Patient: sex M, age 76
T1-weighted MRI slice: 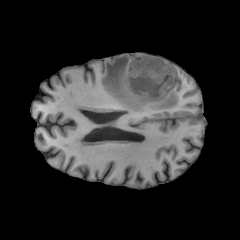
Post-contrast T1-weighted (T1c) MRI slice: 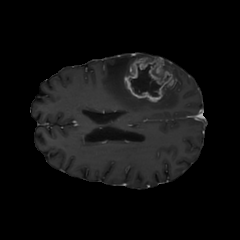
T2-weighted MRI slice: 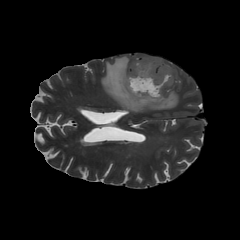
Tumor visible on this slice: yes
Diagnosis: Glioblastoma, IDH-wildtype
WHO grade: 4